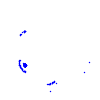
Particle: proton